Question: I have this tableview in my app which has a particular item name such as "Apple". When the user taps on that selected item they are directed to a detailView that views an image and description of that selected item. I was thinking to use plist's to do this, but I don't know how to. Please help me.
I looked at some sources such as iCodeBlog but they don't really explain retrieving and saving so well. Maybe you people can also give reference to some links that describe this better.
Heres a plist that I have tried. Each of the items (Orange, Apple) have the data that I want to display in my detailView. I basically want to display the data shown.

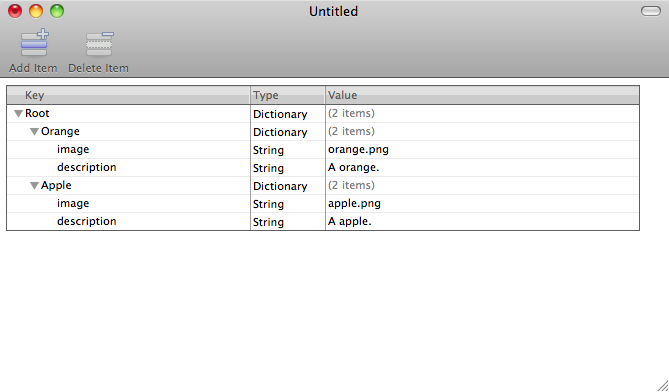
Answer: Here is an example view controller which will do what you want. I named the class DetailViewController and loaded the plist from Details.plist in the app's resources. Images are also located in the app's resources.
DetailViewController.h
'''
#import <UIKit/UIKit.h>
@interface DetailViewController : UIViewController {
UILabel *description;
UIImageView *imageView;
NSString *selectedItem;
}
@property (nonatomic, retain) IBOutlet UILabel *description;
@property (nonatomic, retain) IBOutlet UIImageView *imageView;
@property (nonatomic, copy) NSString *selectedItem;
@end
'''
DetailViewController.m
'''
#import "DetailViewController.h"
@implementation DetailViewController
@synthesize description, imageView, selectedItem;
- (void)viewDidLoad {
NSDictionary *details = [NSDictionary dictionaryWithContentsOfFile:[[NSBundle mainBundle] pathForResource:@"Details" ofType:@"plist"]];
details = [details objectForKey:self.selectedItem];
self.description.text = [details objectForKey:@"description"];
self.imageView.image = [UIImage imageNamed:[details objectForKey:@"image"]];
}
@end
'''
Then, all you have to do is update the selectedItem property before loading the view and create a NIB file with the description label and image view attached to their outlets.